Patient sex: F
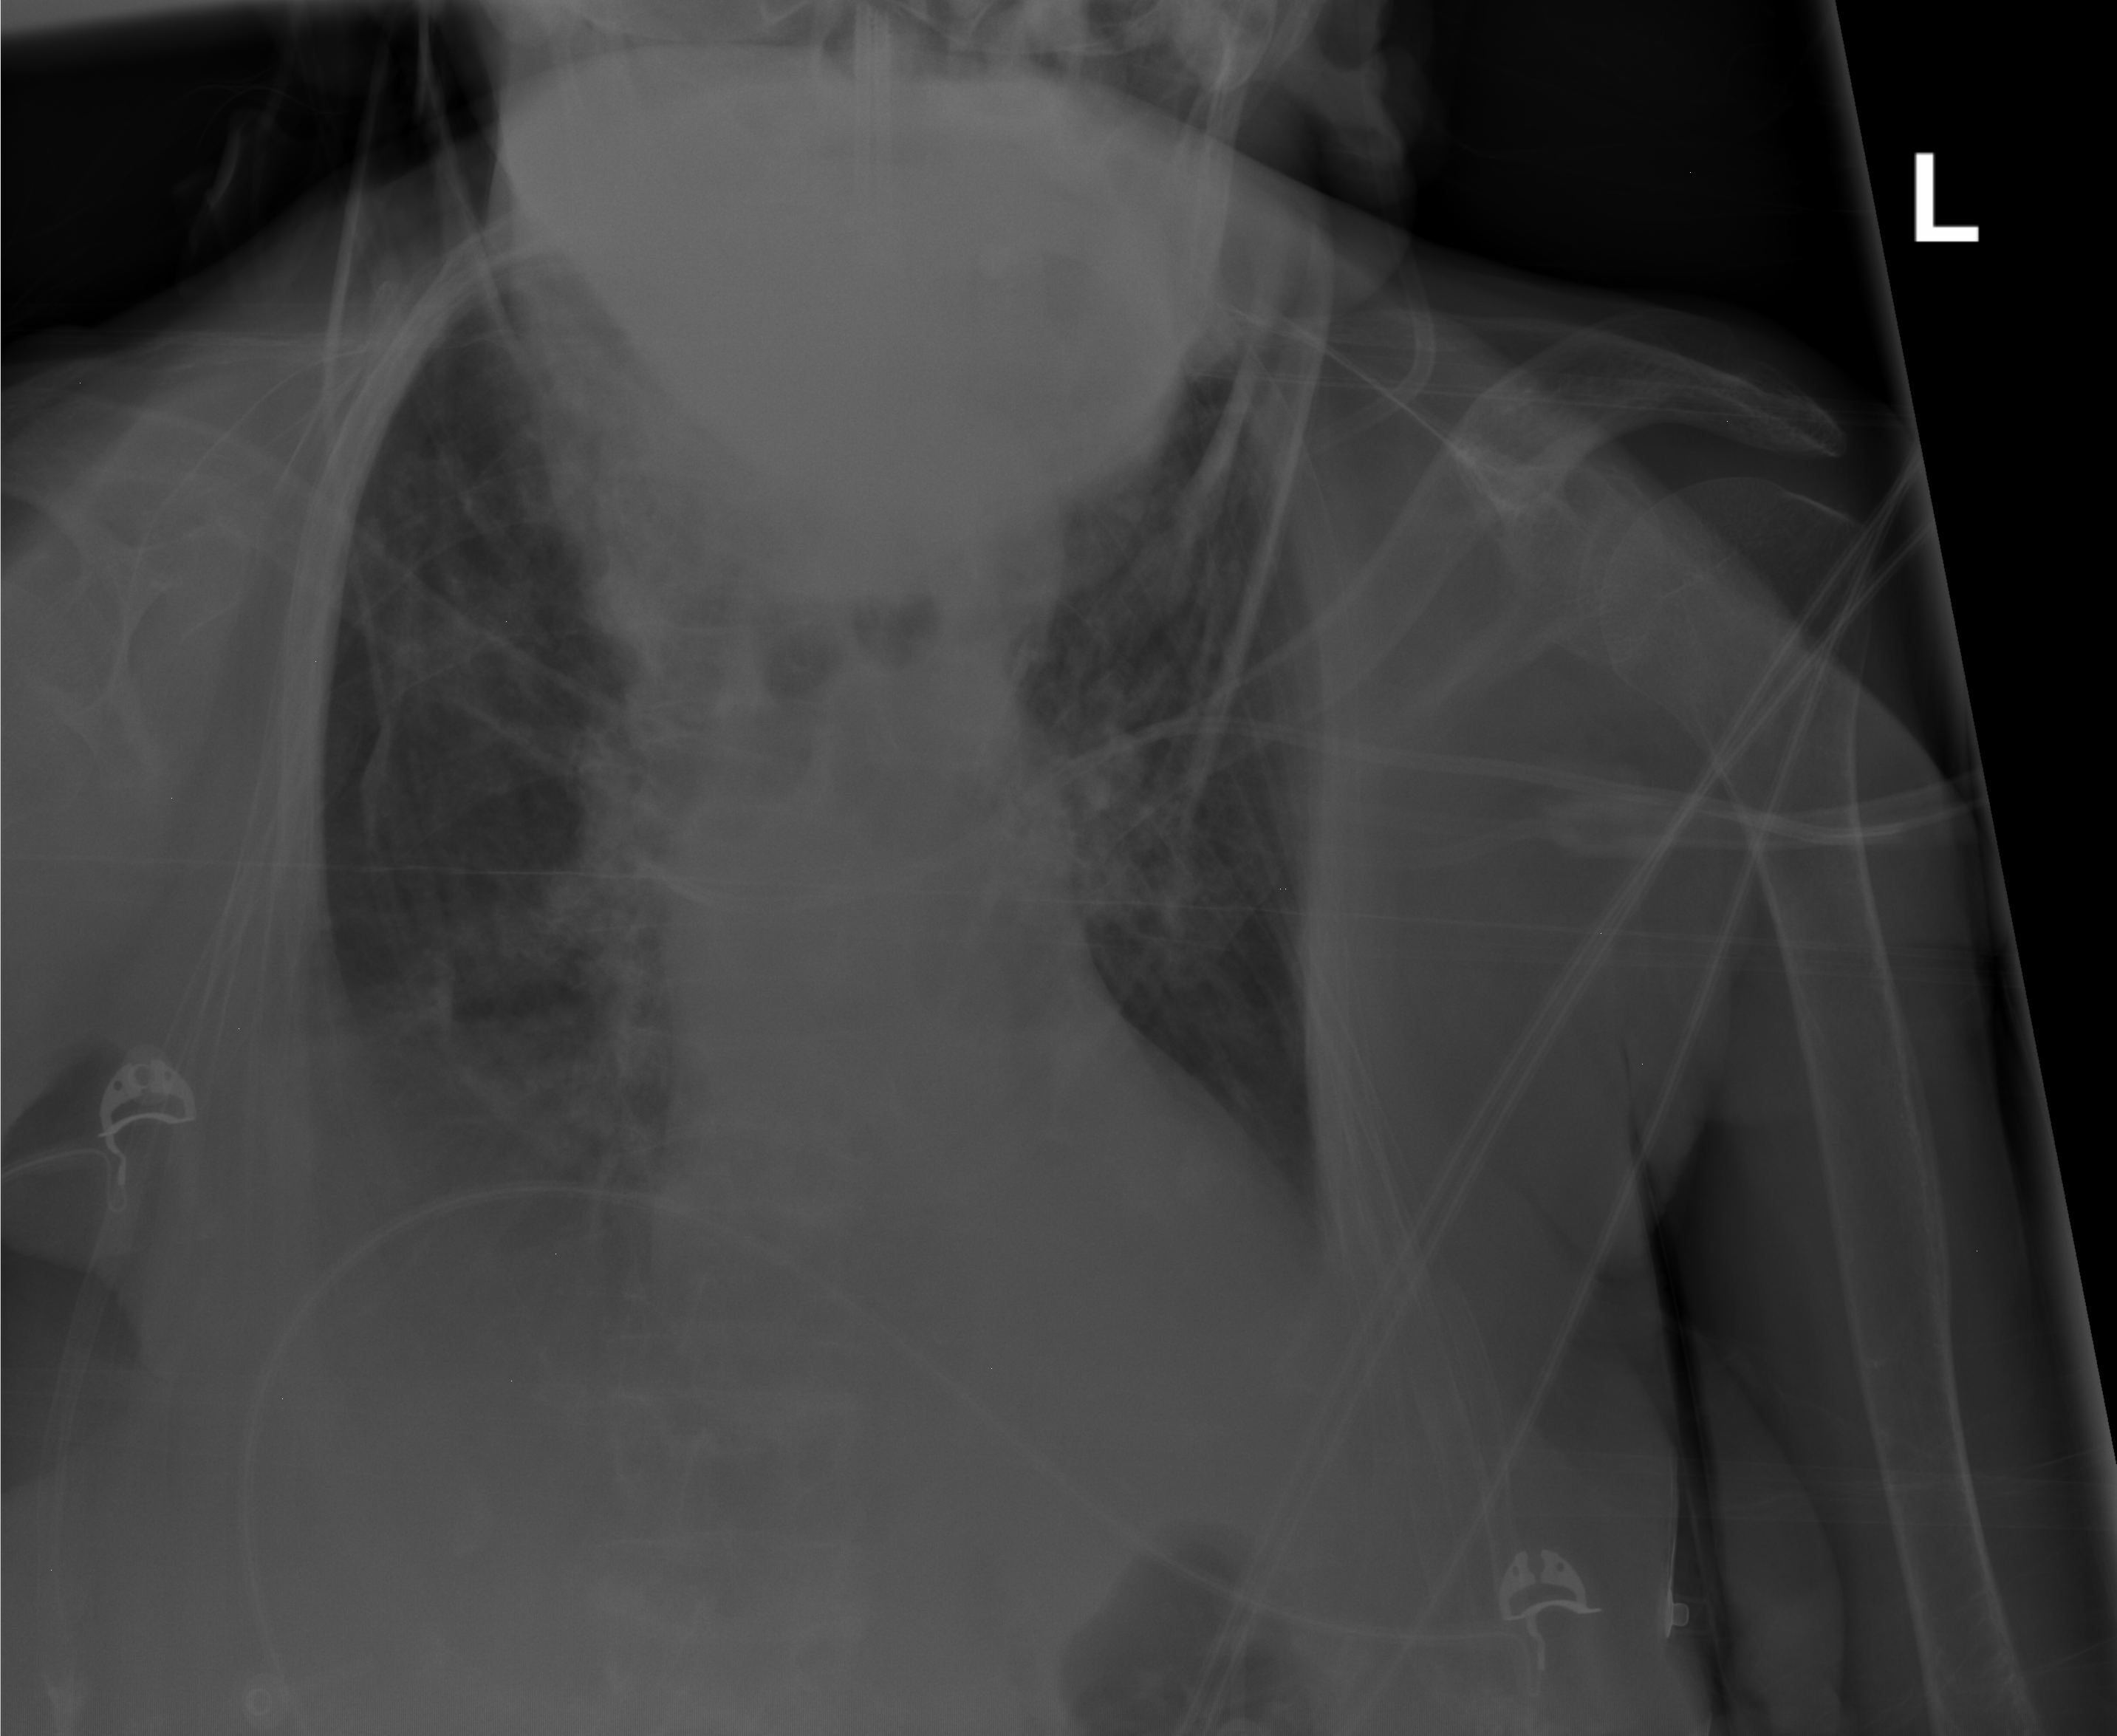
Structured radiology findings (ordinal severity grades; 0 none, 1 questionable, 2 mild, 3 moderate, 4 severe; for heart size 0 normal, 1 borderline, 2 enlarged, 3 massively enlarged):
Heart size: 0
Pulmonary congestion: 0
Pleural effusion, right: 2
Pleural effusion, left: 0
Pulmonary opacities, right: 0
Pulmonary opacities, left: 0
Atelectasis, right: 2
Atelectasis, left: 0